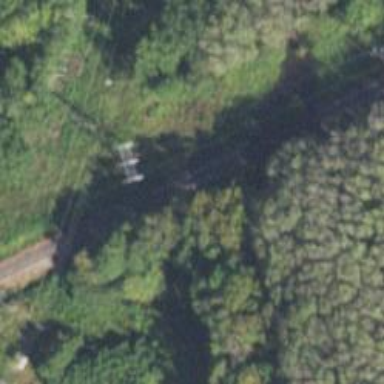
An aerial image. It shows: H-frame designed tower for power lines.